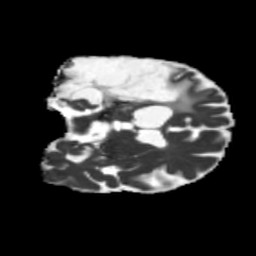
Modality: MD
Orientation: coronal
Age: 51
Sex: male
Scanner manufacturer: siemens
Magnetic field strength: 3 T
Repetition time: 5.25 s
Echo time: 0.08 s